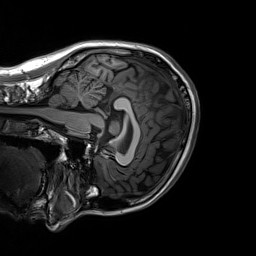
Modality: T1w
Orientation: sagittal
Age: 25
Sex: female
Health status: healthy
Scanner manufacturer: siemens
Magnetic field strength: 3 T
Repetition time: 2.3 s
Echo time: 0.00236 s